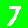
Digit: 7